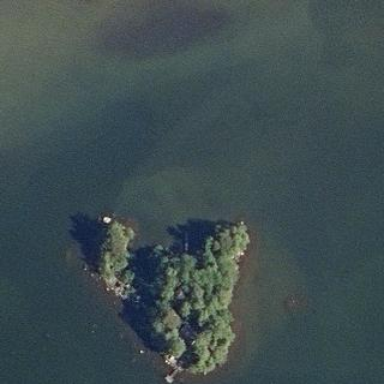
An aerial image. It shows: Islet.